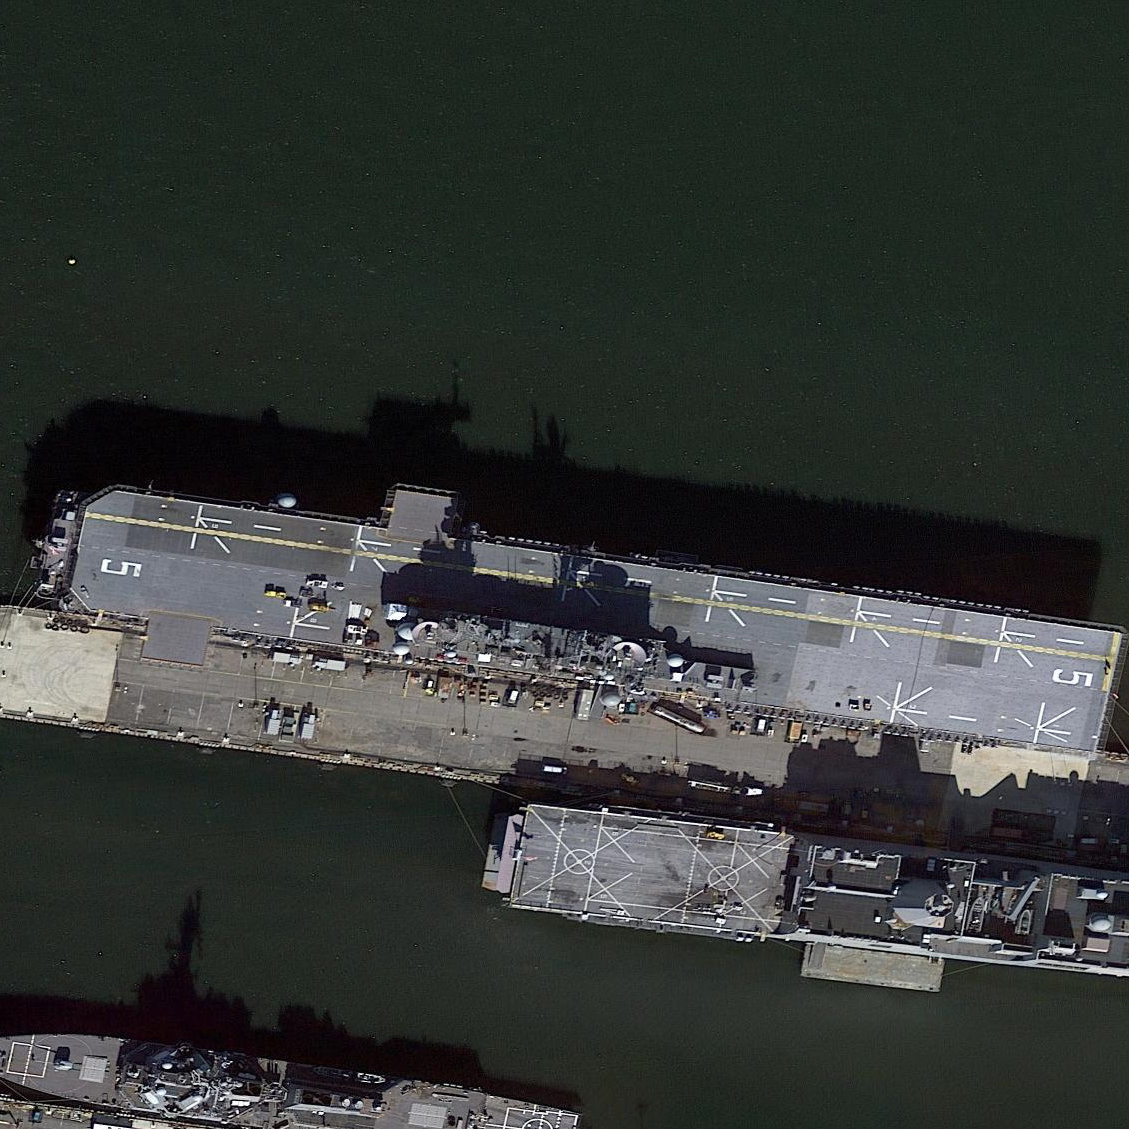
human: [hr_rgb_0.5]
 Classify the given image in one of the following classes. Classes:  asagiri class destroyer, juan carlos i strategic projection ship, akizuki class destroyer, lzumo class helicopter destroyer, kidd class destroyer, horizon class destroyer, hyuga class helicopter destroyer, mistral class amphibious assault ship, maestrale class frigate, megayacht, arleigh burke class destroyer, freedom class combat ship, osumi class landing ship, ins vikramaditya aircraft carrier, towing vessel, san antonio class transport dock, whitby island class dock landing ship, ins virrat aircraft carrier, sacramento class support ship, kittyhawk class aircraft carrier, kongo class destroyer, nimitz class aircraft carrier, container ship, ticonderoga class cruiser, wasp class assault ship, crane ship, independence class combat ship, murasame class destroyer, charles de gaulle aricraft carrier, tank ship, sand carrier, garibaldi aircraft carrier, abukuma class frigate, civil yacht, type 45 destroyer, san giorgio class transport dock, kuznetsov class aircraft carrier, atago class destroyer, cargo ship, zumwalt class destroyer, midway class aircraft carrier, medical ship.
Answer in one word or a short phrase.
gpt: Wasp class assault ship